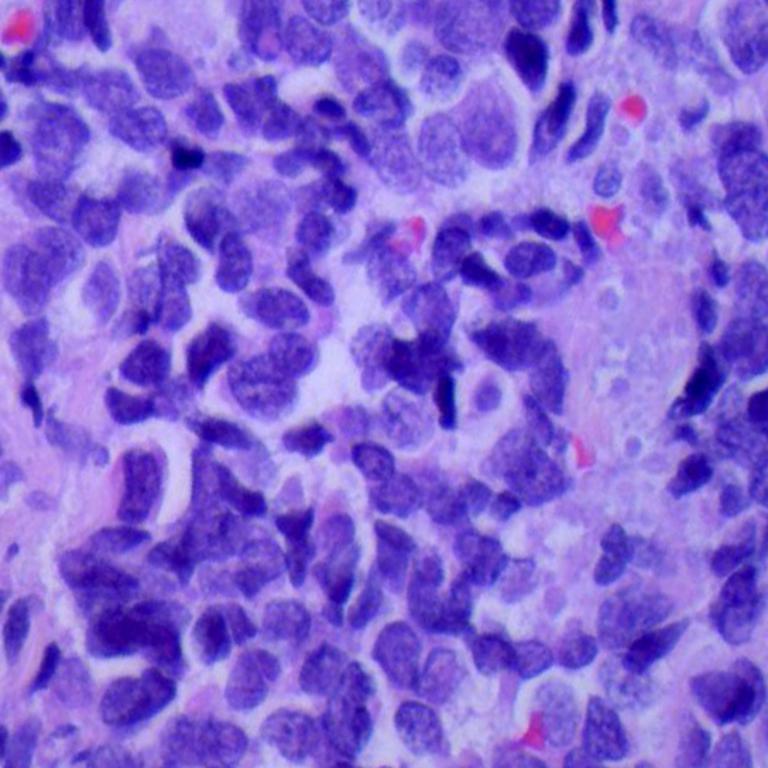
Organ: lung
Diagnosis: squamous carcinomas